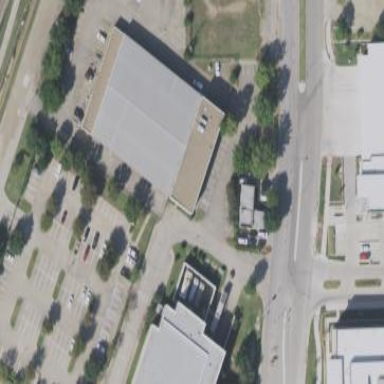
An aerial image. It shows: Commercial building.